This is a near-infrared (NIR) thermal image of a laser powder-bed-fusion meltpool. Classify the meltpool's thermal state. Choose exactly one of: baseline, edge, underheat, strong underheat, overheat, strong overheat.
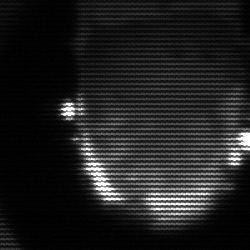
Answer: baseline